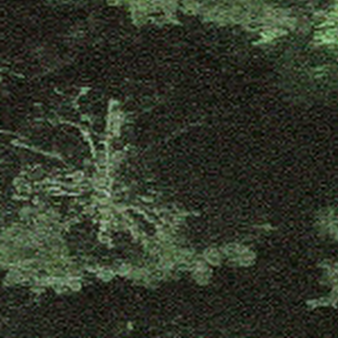
Label: other